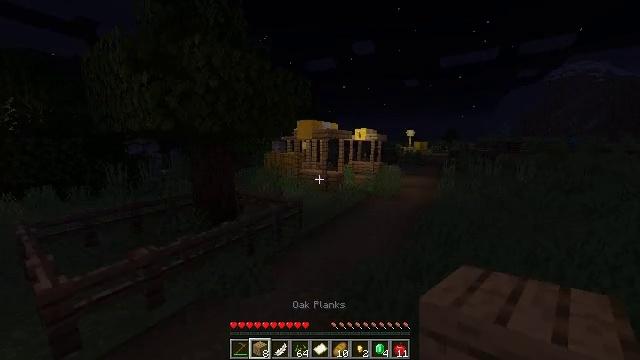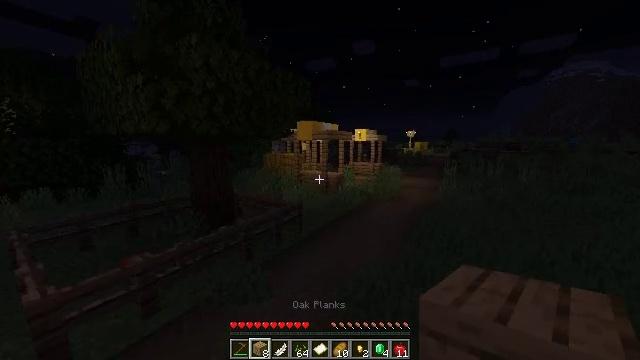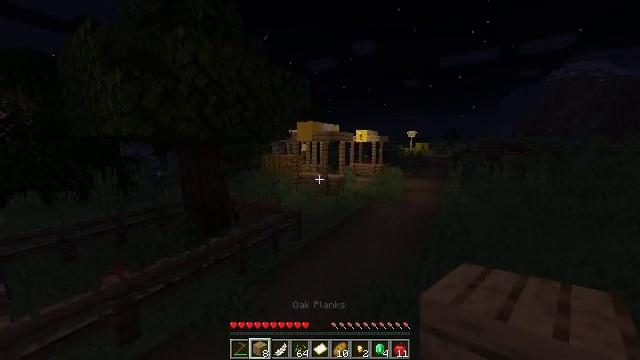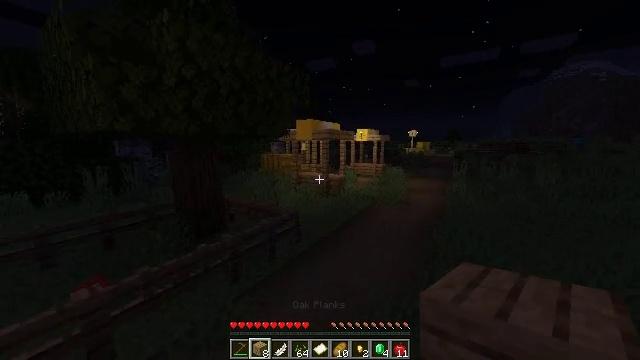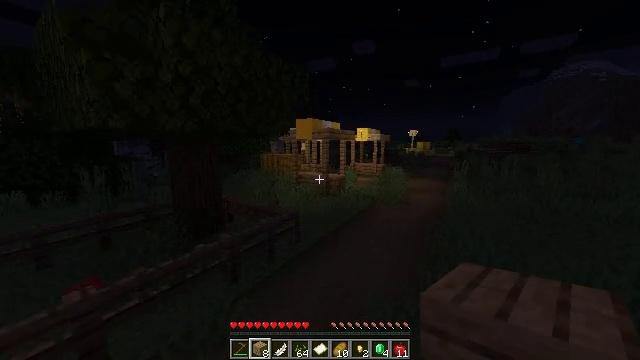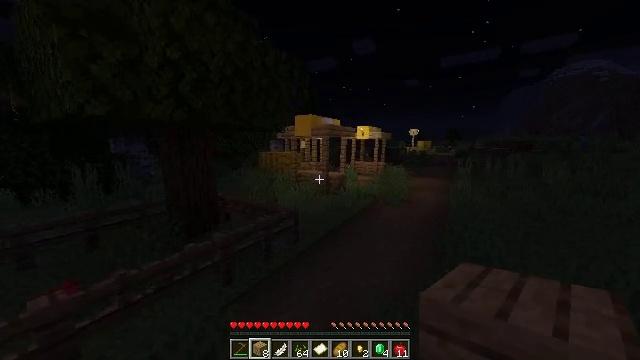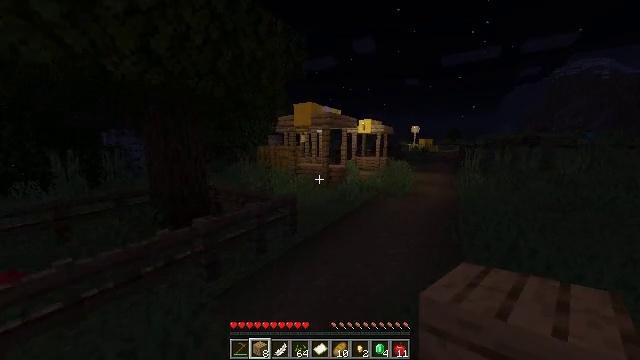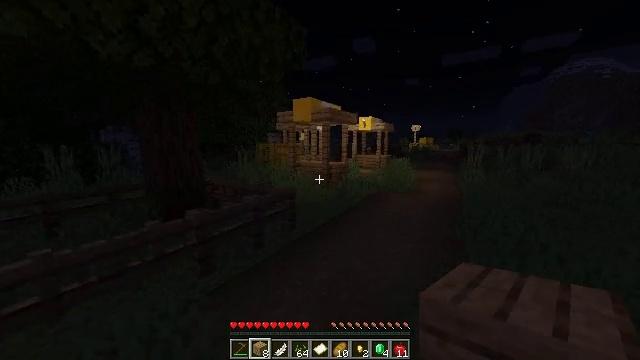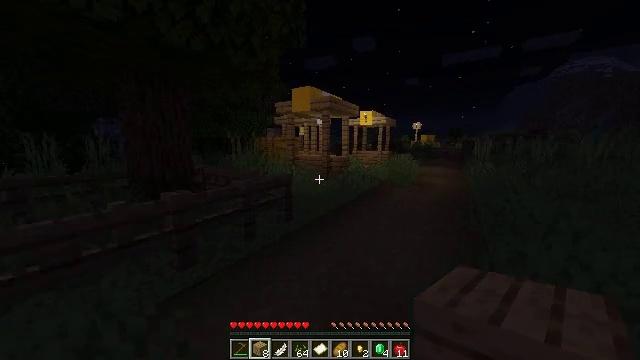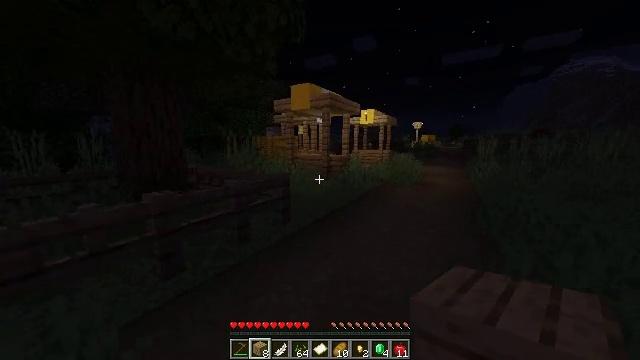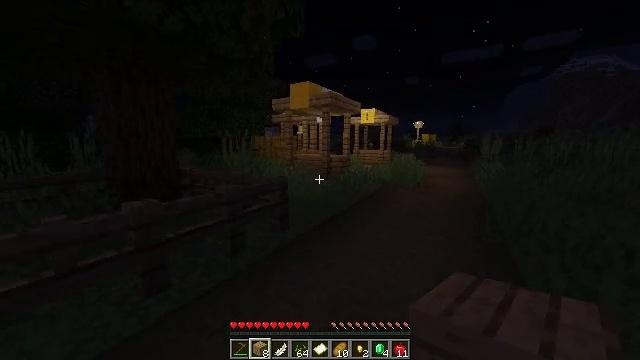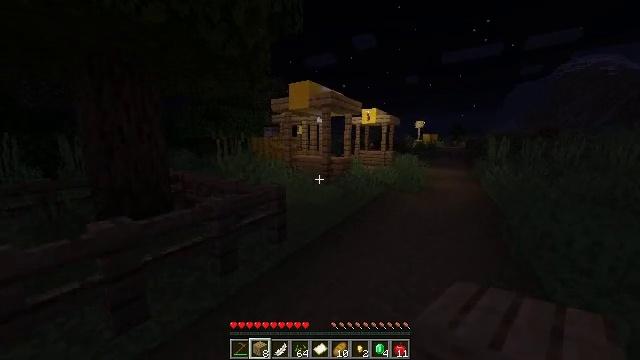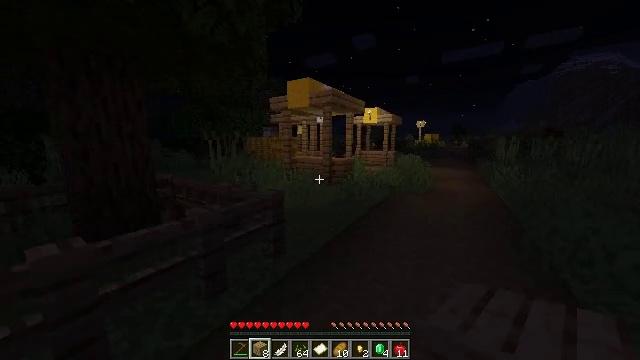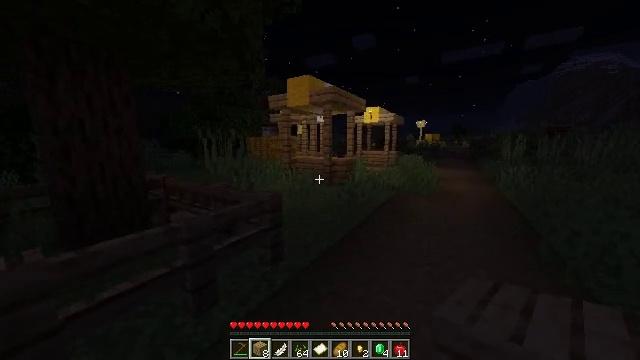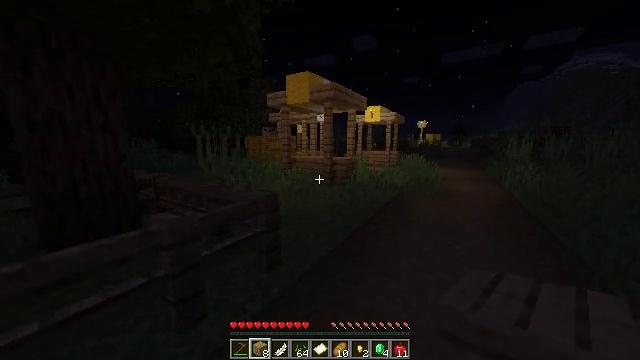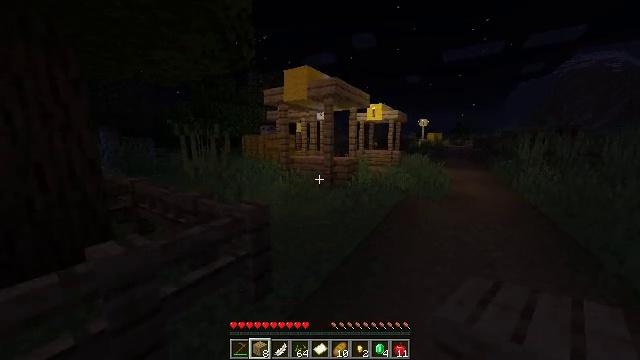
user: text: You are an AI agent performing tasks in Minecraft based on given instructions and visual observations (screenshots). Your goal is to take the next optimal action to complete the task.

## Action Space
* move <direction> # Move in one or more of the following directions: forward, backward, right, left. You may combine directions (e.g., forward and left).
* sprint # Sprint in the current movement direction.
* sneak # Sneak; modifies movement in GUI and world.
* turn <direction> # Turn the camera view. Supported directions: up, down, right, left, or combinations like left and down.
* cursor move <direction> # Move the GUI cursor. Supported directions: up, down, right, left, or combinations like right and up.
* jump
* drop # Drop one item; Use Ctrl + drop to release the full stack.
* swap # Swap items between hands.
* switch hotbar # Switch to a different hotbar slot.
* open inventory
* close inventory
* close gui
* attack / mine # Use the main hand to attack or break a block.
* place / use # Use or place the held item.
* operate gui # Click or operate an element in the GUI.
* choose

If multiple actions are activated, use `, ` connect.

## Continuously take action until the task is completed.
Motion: motion action
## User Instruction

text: Collect yellow wool by breaking it.
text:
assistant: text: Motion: move forward, jump
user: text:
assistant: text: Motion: move forward
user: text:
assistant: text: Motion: move forward
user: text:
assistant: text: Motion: move forward
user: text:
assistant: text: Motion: move forward
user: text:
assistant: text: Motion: move forward
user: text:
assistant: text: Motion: move forward
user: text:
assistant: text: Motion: move forward
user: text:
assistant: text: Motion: move forward
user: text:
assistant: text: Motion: move forward
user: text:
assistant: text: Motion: move forward
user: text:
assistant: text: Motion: move forward
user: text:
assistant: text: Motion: move forward
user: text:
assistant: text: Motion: move forward
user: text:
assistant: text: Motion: move forward
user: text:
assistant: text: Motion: move forward
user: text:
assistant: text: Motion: move forward
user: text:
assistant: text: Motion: move forward
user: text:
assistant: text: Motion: move forward
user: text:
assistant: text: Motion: move forward
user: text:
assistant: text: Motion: move forward
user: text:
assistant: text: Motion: move forward, turn up
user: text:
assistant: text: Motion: move forward, turn up
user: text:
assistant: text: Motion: move forward, turn left and up
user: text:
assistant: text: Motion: move forward, turn left and up
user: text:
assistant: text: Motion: move forward, turn up
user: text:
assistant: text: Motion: move forward, turn up
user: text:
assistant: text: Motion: move forward, turn up
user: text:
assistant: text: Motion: move forward, turn up
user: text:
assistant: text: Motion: move forward, turn up